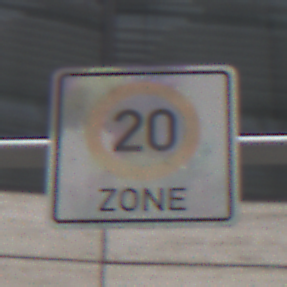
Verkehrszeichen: BeginnZone20
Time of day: Midday
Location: Outdoor (Urban)
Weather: Overcast
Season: NotSpecified
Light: Natural